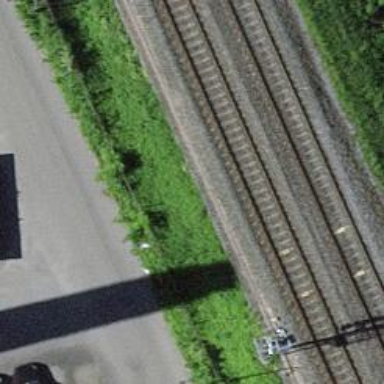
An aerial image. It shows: Single railway track with electrification through contact line.